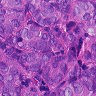
Metastatic tissue present: yes